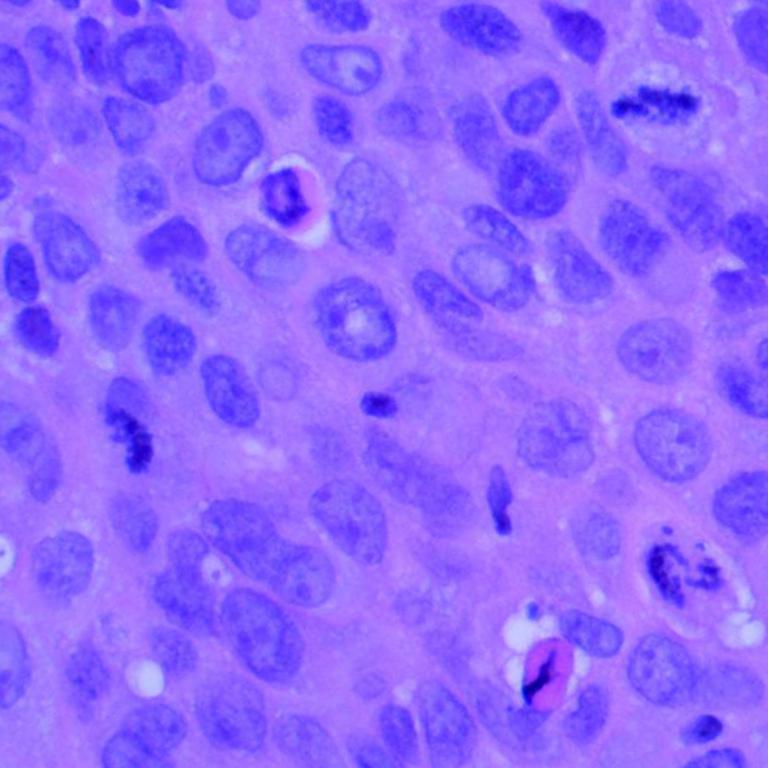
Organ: lung
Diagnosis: squamous carcinomas